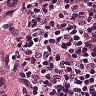
Metastatic tissue present: yes